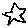
Label: star